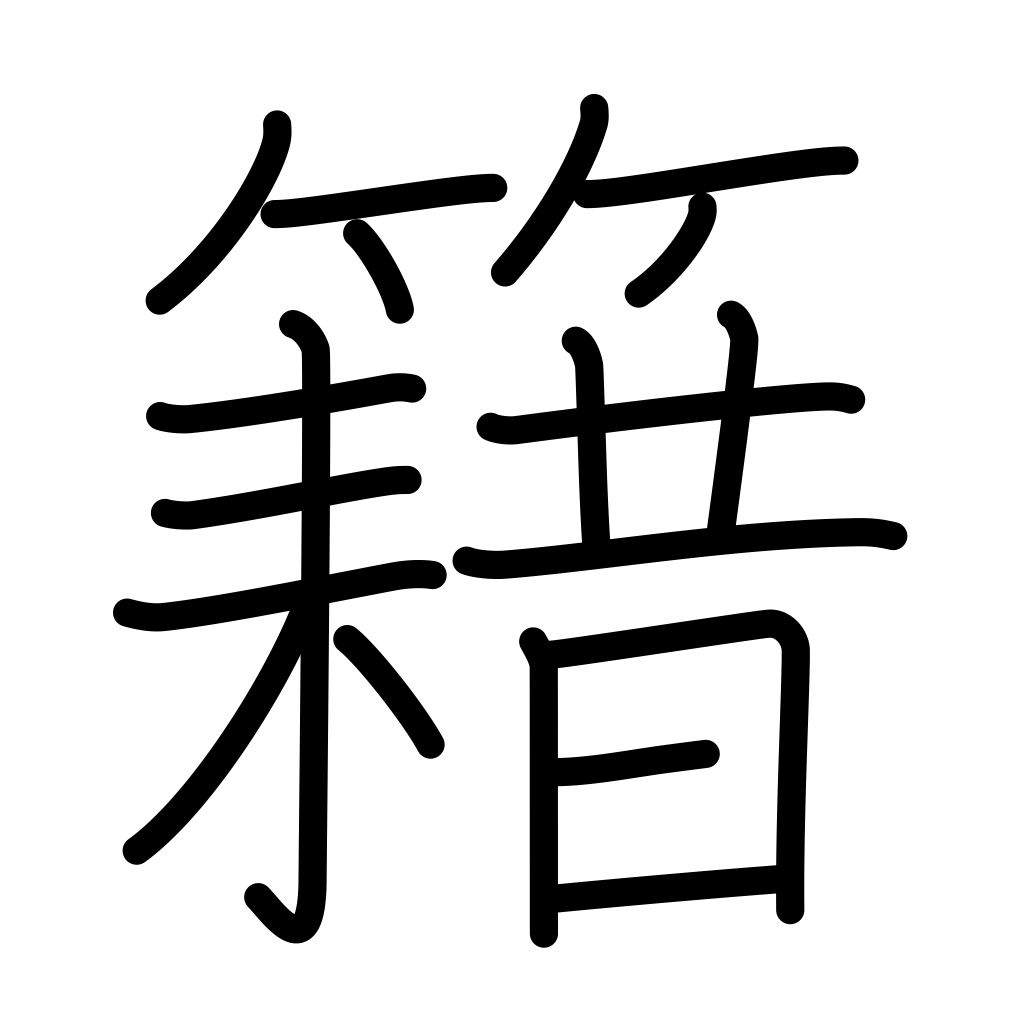
Meaning: enroll, domiciliary register, membership